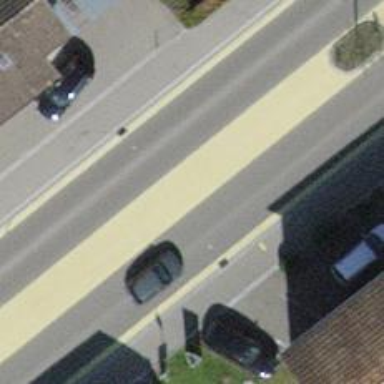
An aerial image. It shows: Public transport stop position.